Question: <URL>
and here is a picture about the tutorial:
what i want to do is that:
i want to make the each item two pieces
if I click the icon-car ,it popups a picture-car,but if I click the text on the right of icon-car,it can do other thing,
I know the handles the whole item
which means that even i click the icon or the text,it do the same thing
can u help me???Any advice will be great,sample code will be greater

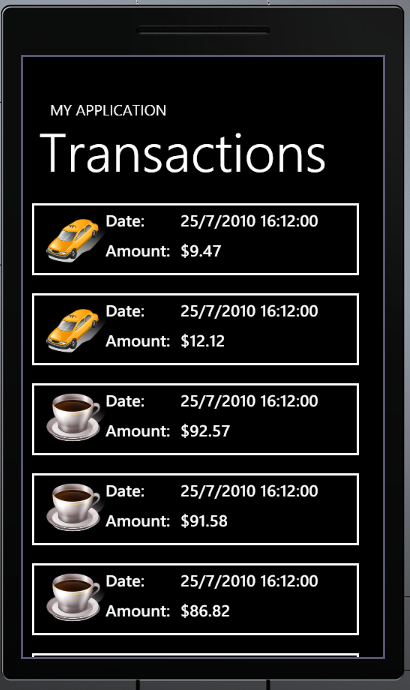
Answer: Where it says '<Image Source...' put the cursor at the end of the word Image. Now hit spacebar and intelisense should pop open. Choose the keyword "tap" and hit tab. It should open an event handler selection after a moment. Choose "New Event" Then look in your back end code. At the base of your class there should be a new method. Type in what you want. Wash and repeat for the text blocks.